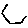
Label: hexagon